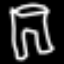
Label: pants